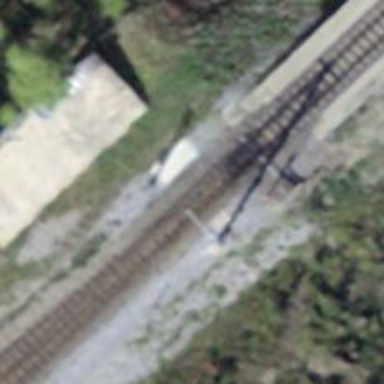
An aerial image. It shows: Railway switch.